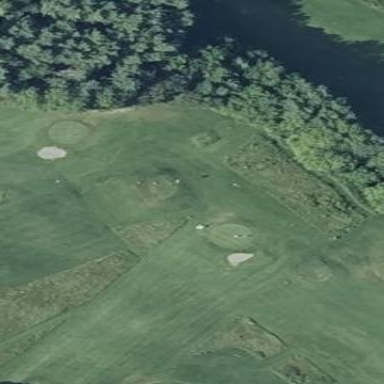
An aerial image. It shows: Rough area in golf course.